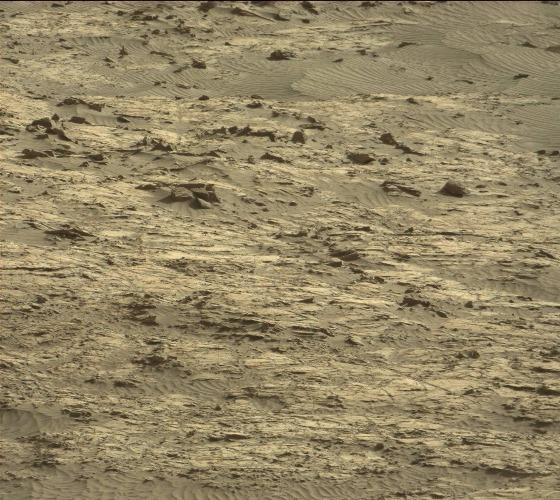
Terrain classes present: Bedrock, Gravel / Sand / Soil, Rock, Shadow